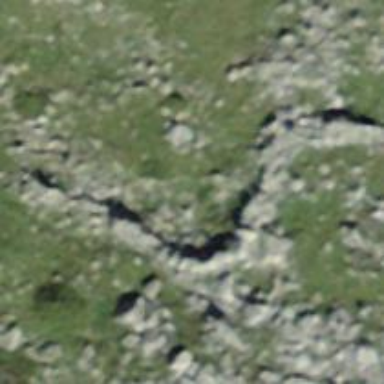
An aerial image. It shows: Wall made of dry stone.